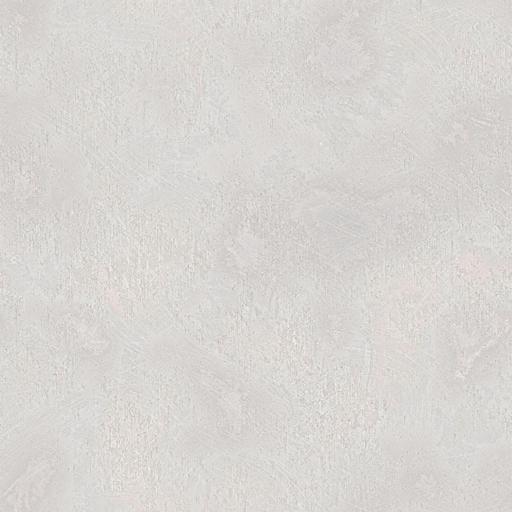
Tags: clean plaster rough wall white